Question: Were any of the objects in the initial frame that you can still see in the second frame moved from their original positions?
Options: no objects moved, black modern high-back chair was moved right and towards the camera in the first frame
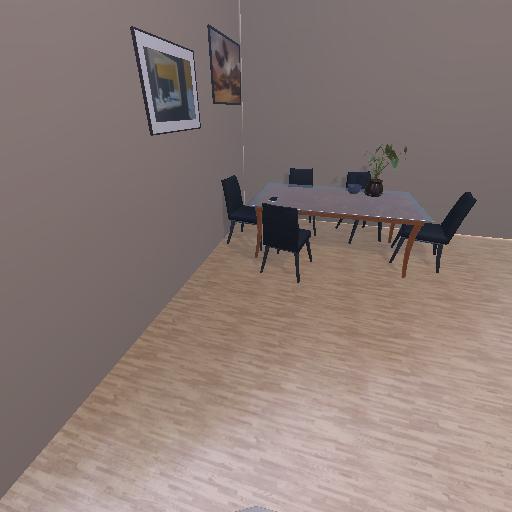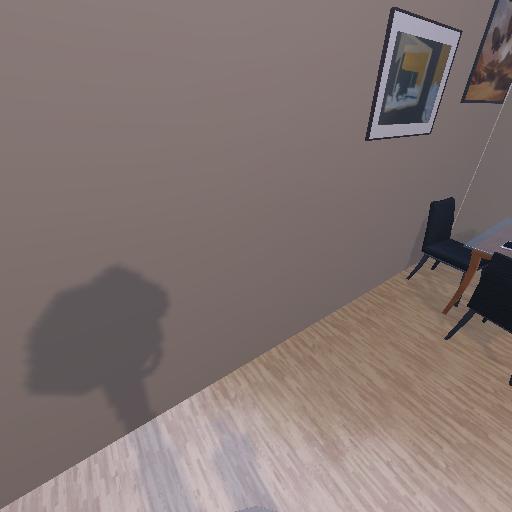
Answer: no objects moved